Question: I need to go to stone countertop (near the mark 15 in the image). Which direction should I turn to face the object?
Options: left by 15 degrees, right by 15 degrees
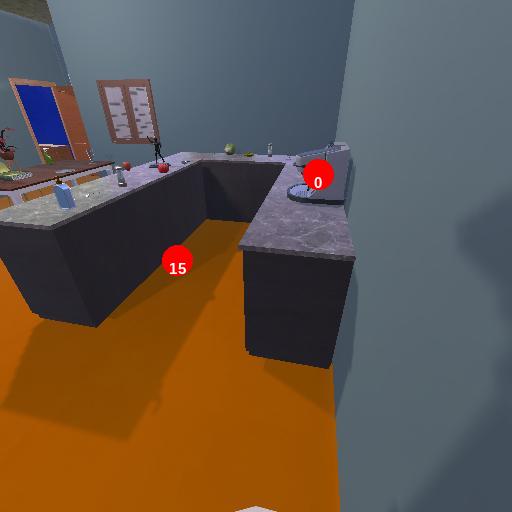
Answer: left by 15 degrees